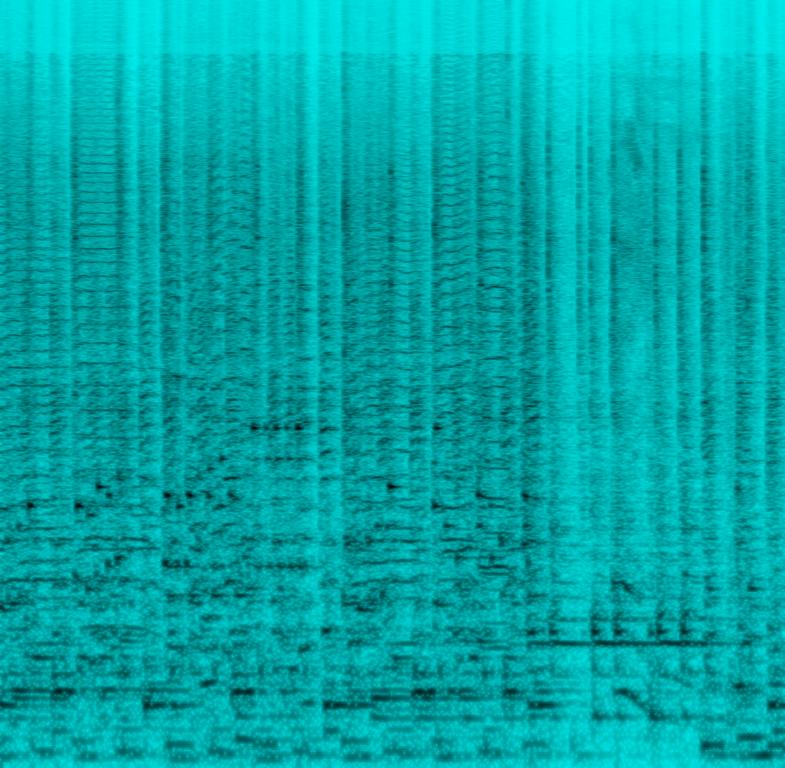
The song is an instrumental. The tempo is medium with a brass including trumpets and saxophones playing in harmony, wooden xylophones and Latin percussions play accompaniment to the band along with a male singer. The song is exciting and groovy. The audio quality is poor and probably a home recording.